Aerial crown-view tile of a tropical tree (Barro Colorado Island, Panama), acquired 20250915:
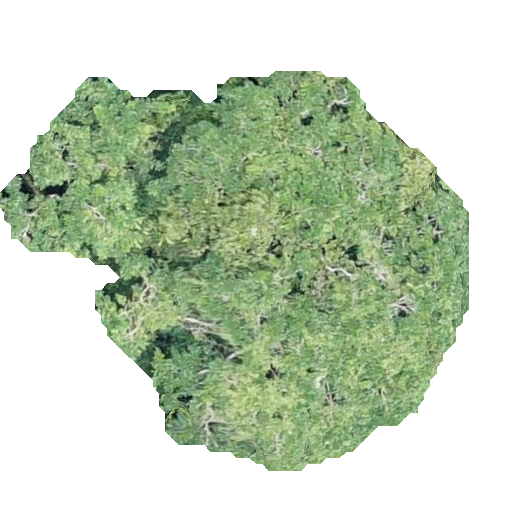
Species: Anacardium excelsum
GBIF accepted scientific name: Anacardium excelsum
Crown area: 183.123 m²